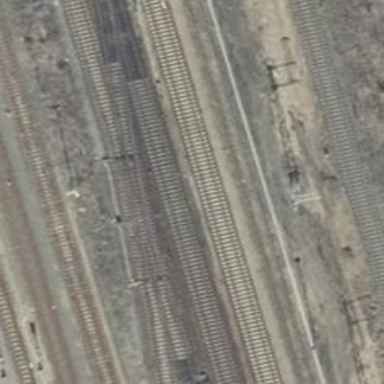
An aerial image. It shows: Railway switch.